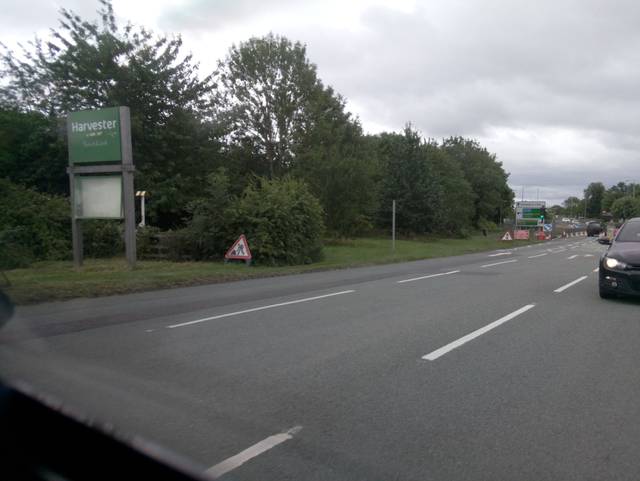
Region: United Kingdom
Coordinates: 52.166, -2.216